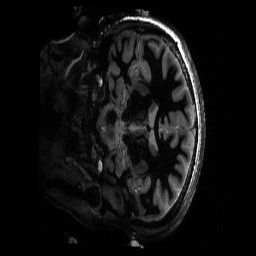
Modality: T1w
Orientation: coronal
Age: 27
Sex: female
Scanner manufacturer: siemens
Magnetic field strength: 6.98 T
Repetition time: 4.5 s
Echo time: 0.00346 s